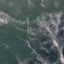
Label: HerbaceousVegetation